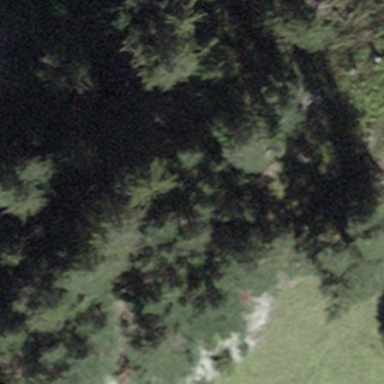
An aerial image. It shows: Mixed leaf-type forest area.